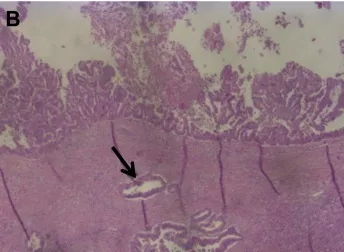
Histopathology (hematoxylin-eosin staining). . (B) Intraductal tubulopapillary neoplasm (ITPN) with associated invasive ductal adenocarcinoma (arrow). (Original magnification, x 25).
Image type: pathology (h&e)